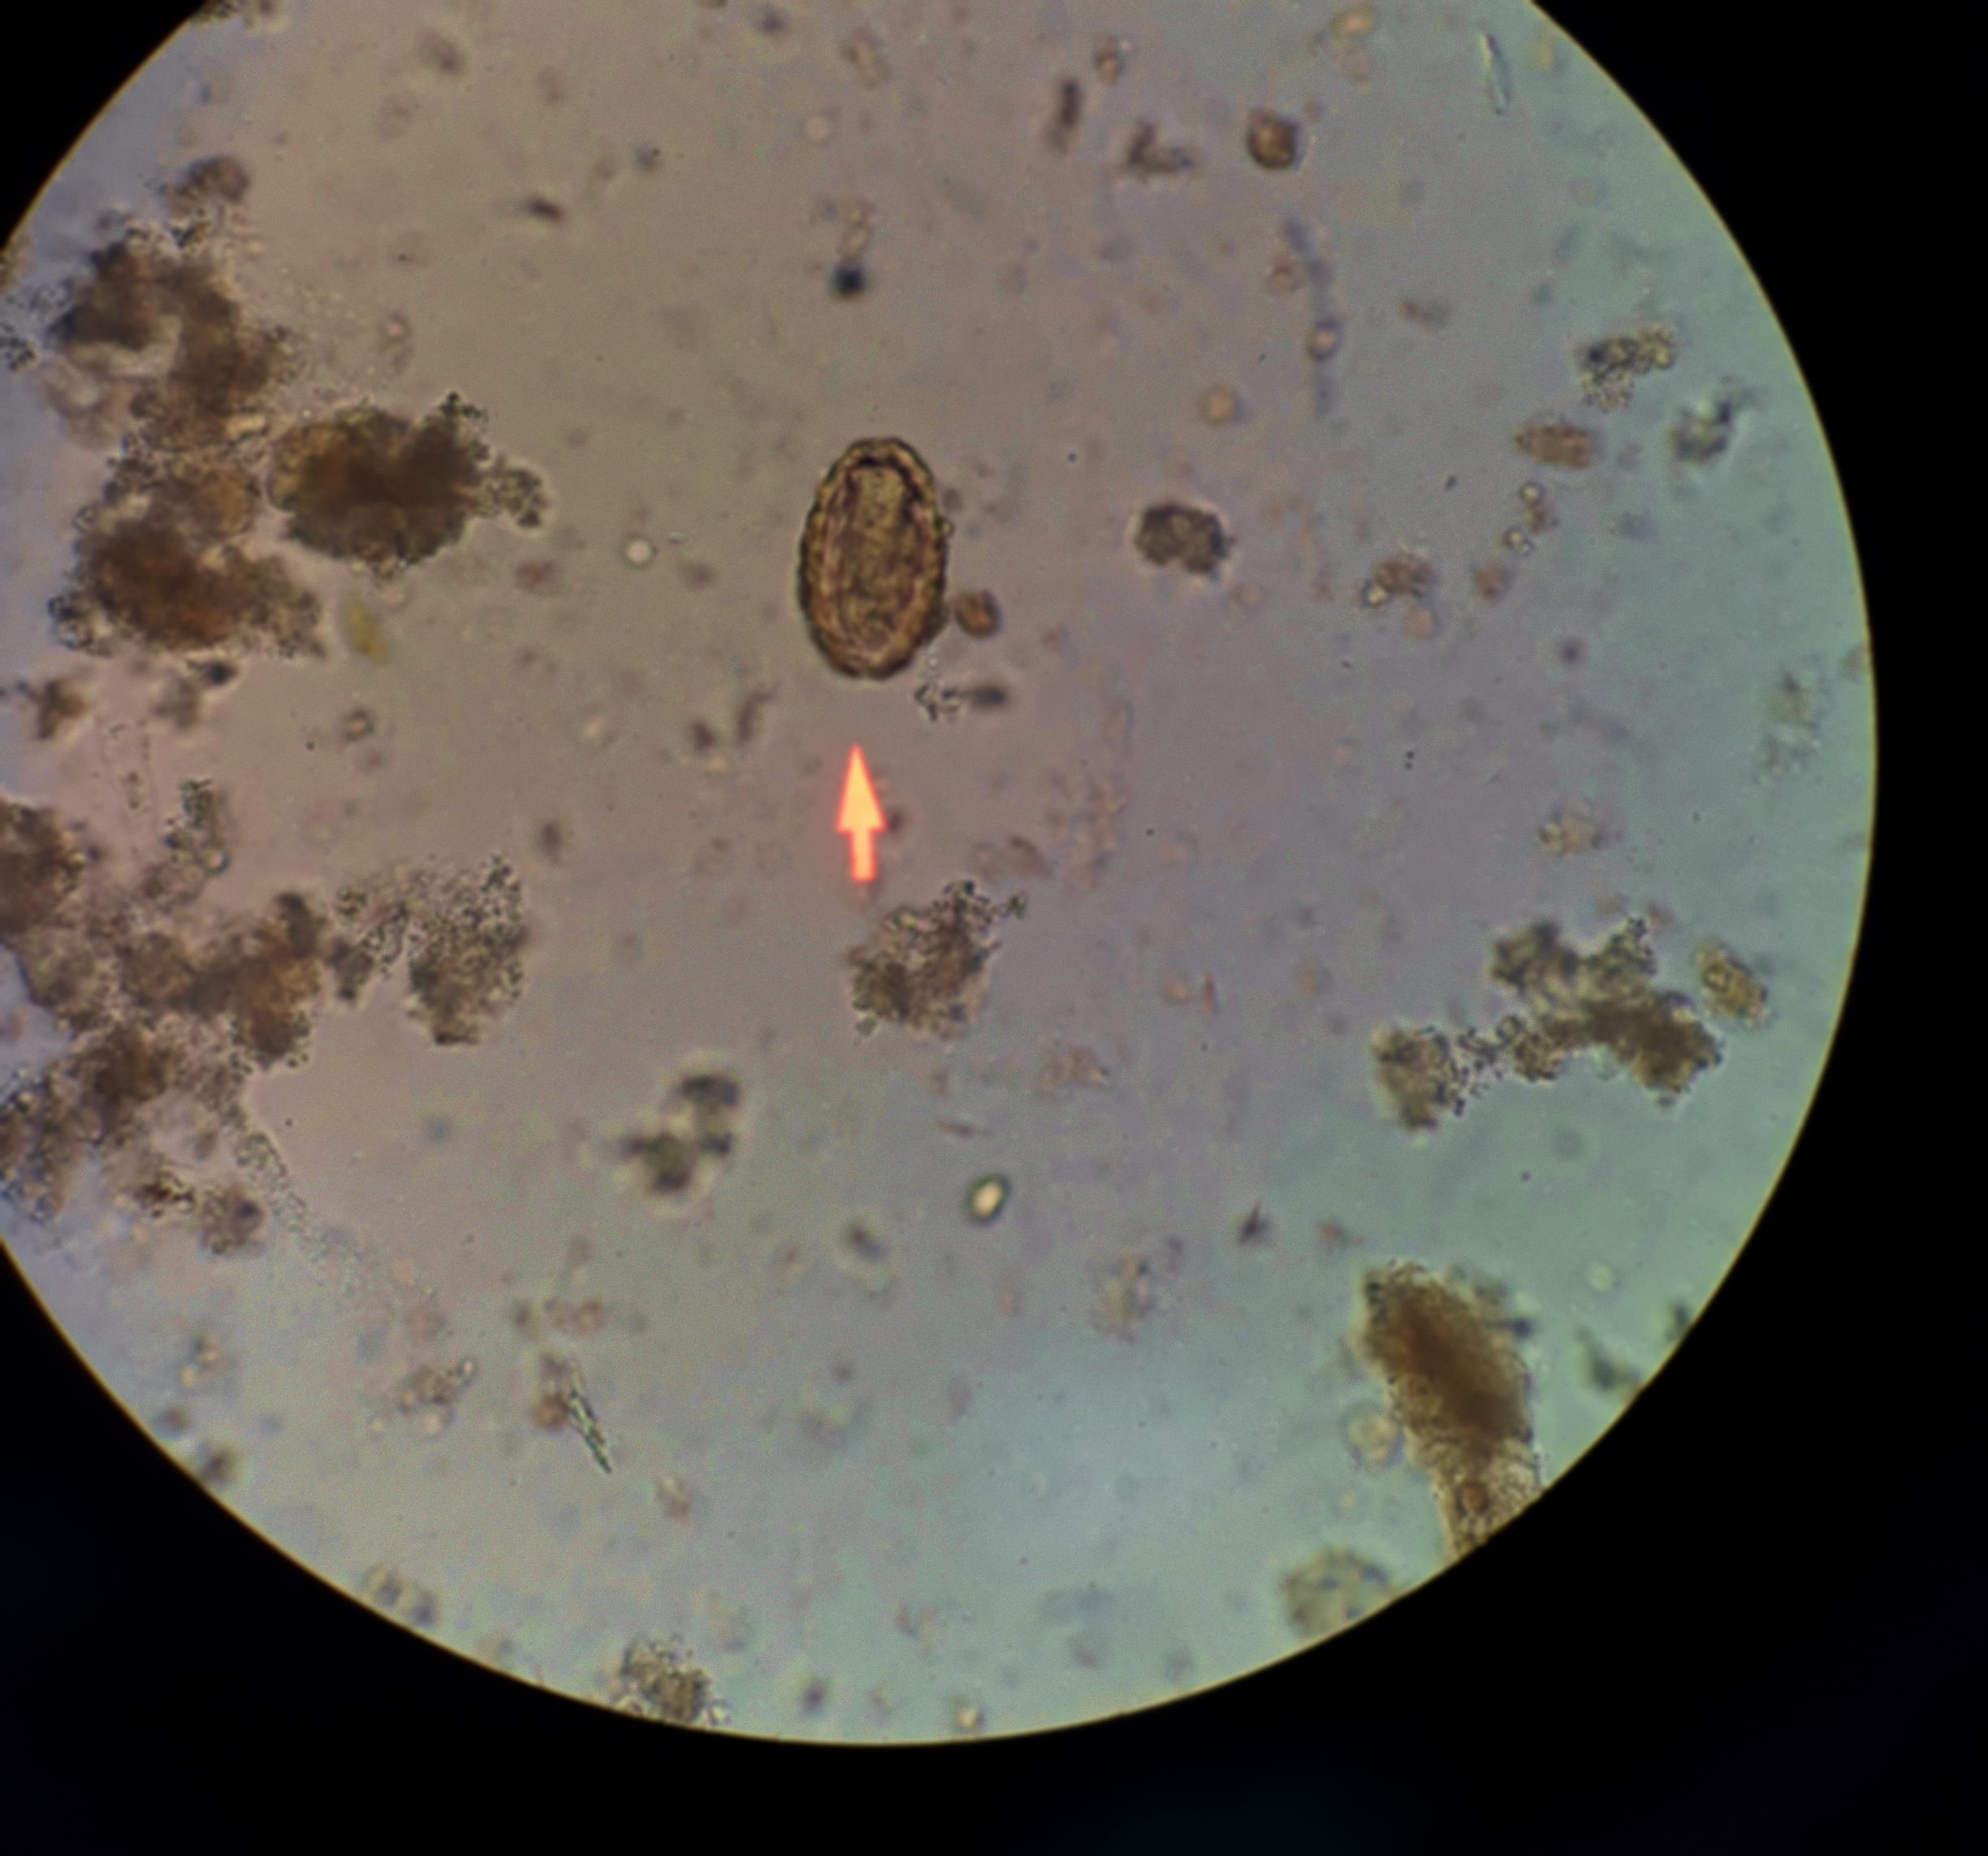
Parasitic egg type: Ascaris lumbricoides